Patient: sex M, age 58
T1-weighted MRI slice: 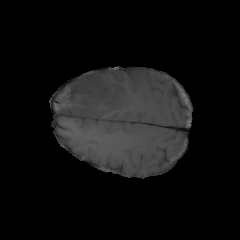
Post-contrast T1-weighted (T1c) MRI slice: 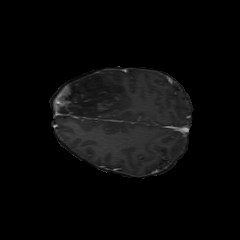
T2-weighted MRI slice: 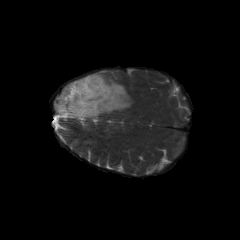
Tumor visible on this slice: yes
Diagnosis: Astrocytoma, IDH-mutant
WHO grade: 4